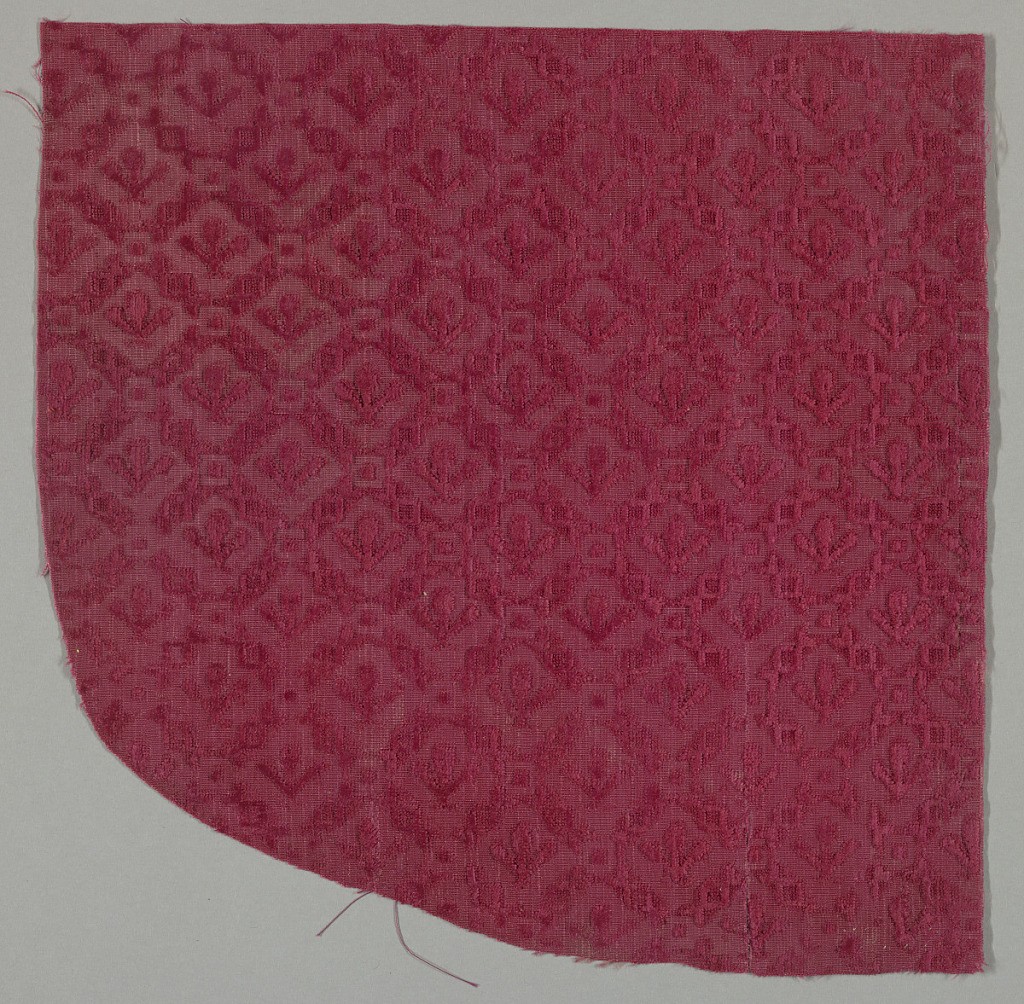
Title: Fragment
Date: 17th century
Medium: Medium; silk Technique: supplementary warp forming cut and uncut raised pile in plain weave foundation (velvet0
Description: Tri-partite shapes wihin diamond grid.